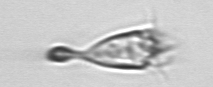
Label: Paratontonia_gracillima